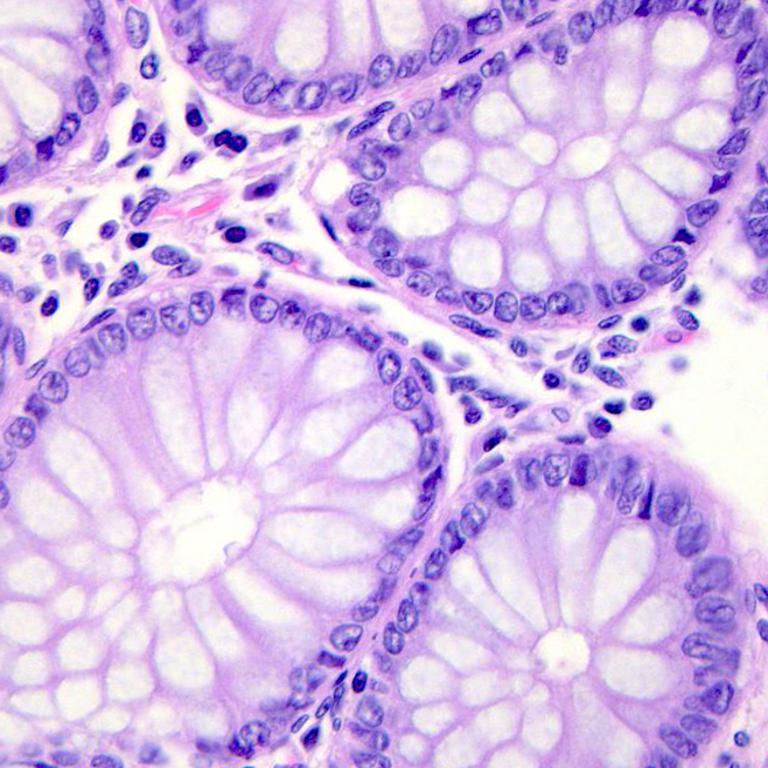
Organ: colon
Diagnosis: benign